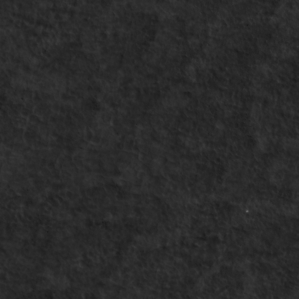
Label: non_frost